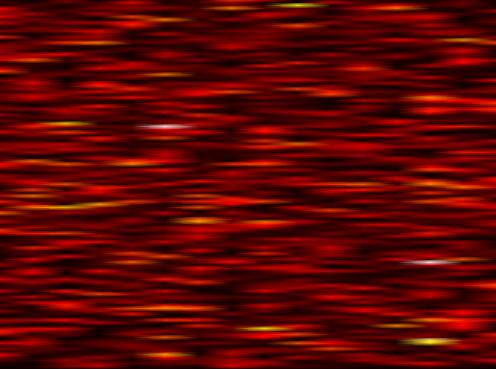
Label: FOFDM